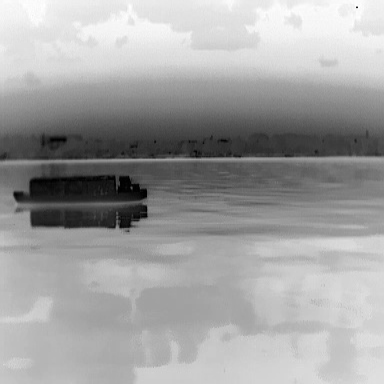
There is a fishing_boat in the infrared image.